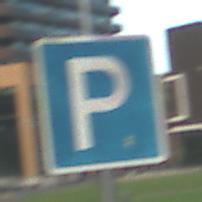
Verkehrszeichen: Parken
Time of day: MorningAfternoon
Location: Outdoor (Urban)
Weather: PartlyCloudy
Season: NotSpecified
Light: Natural